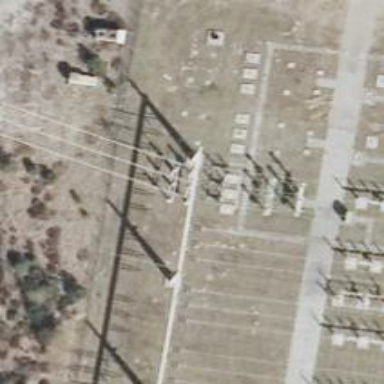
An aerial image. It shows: Three power lines with cables.